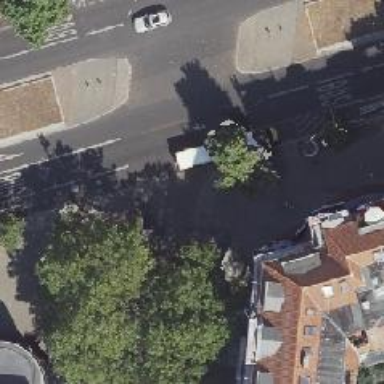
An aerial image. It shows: Unmarked crossing on footway.